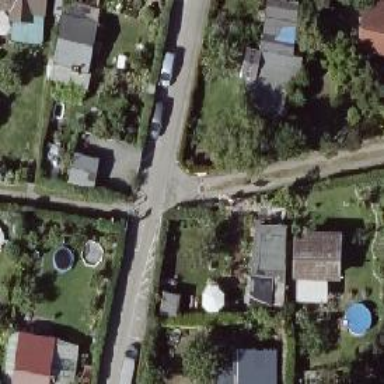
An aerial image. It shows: Traffic calming table.